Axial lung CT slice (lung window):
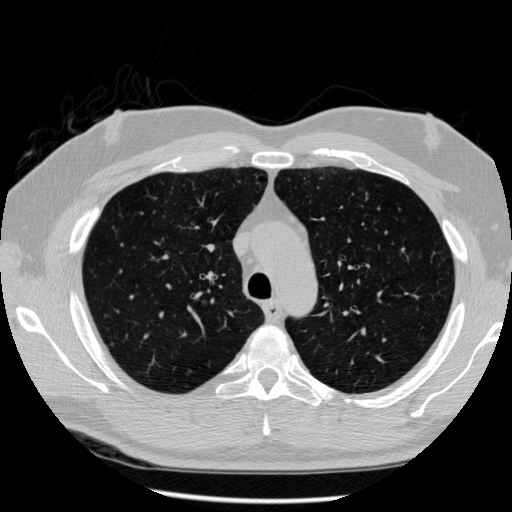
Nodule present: yes
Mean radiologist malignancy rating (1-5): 3